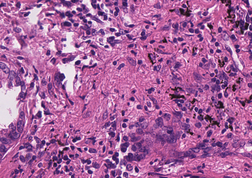
Tumor epithelial tissue: yes
Tumor-associated stroma tissue: yes
Normal tissue: no